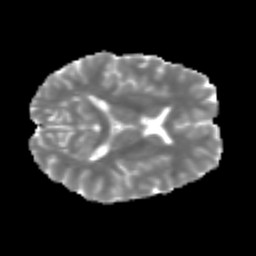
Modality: MD
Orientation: axial
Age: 24
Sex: male
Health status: healthy
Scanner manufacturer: siemens
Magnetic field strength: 3 T
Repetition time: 3.6 s
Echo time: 0.092 s